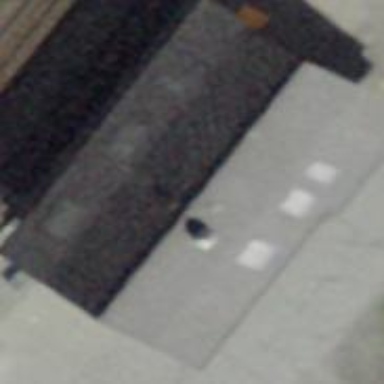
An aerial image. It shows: Train station building.